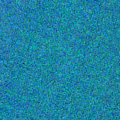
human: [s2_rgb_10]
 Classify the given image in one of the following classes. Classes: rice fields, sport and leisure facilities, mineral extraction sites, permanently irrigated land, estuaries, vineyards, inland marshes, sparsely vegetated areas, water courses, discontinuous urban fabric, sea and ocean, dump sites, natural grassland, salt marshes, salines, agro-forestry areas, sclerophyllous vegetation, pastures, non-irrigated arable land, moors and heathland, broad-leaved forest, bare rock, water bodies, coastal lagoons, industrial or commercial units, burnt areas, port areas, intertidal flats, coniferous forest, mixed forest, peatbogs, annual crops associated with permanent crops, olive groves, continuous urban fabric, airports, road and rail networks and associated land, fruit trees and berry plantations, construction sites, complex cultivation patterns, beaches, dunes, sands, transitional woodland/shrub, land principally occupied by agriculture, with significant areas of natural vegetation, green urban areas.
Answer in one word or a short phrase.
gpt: sea and ocean